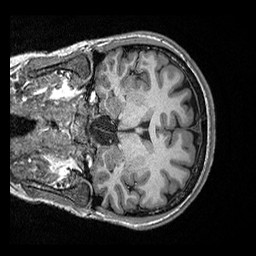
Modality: T1w
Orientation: coronal
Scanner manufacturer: ge
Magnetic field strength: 3 T
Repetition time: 2.349 s
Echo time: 0.002968 s